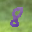
Label: 8